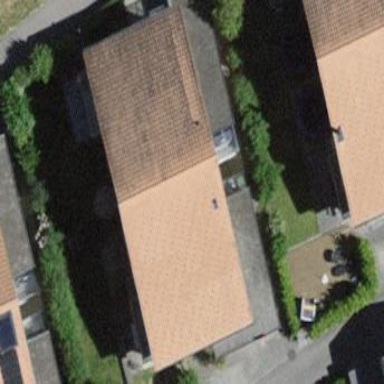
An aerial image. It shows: Simple and straightforward house.